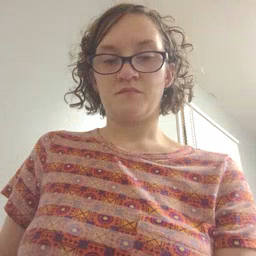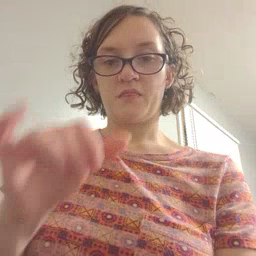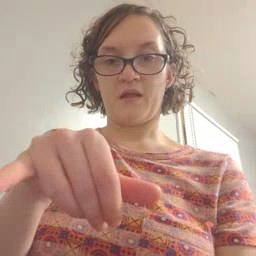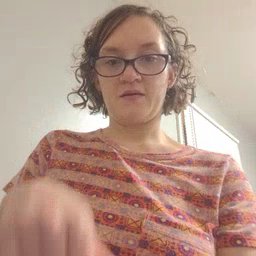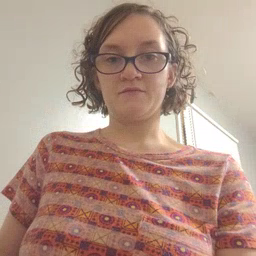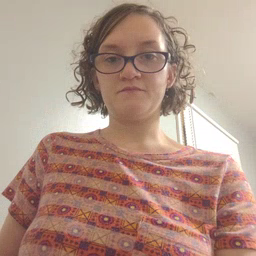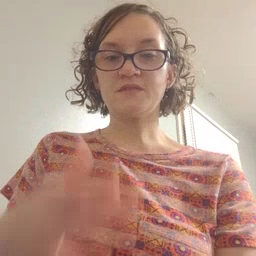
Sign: that